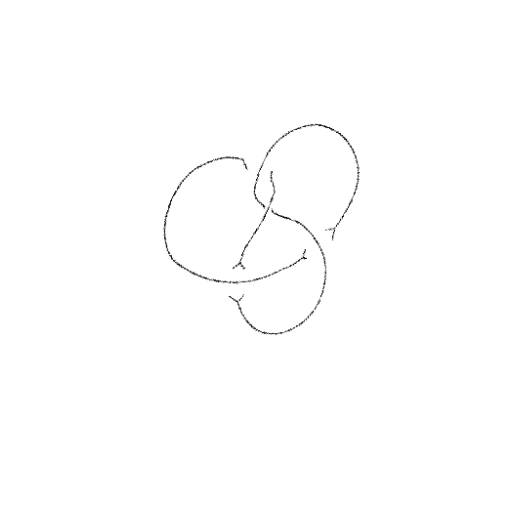
Crossing number: 4